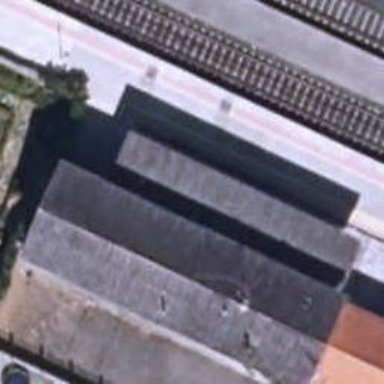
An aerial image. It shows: Train station building that serves as public transport and railway station.